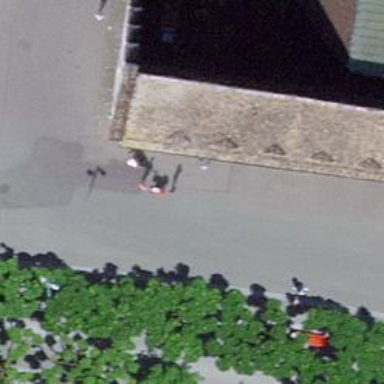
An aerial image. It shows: Rack for bicycle parking.